Field crop: tomato
Growth stage: 1
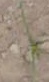
Species: cyperus